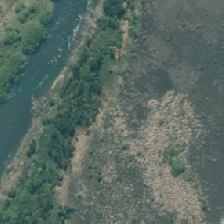
Land cover: herbaceous_freshwater_vege